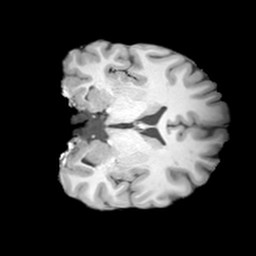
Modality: T1w
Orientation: coronal
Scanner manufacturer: siemens
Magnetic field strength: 3 T
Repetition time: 2 s
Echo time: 0.0024 s